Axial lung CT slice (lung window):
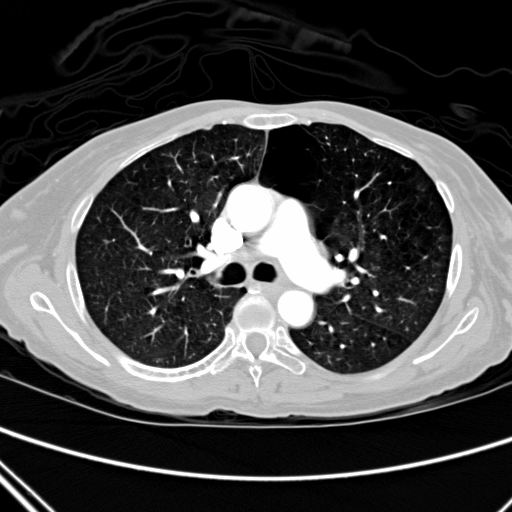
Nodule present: no